Interaction volume radius: 10 \u00c5
Interaction volume height: 10 \u00c5
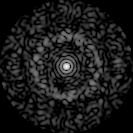
Disorder parameter: 0.8417